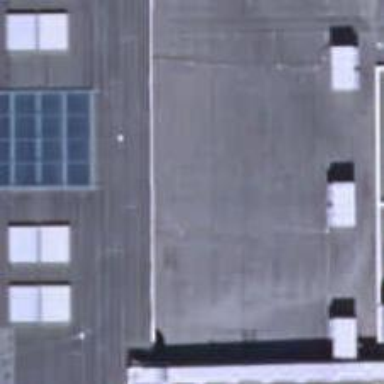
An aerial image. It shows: Clothing store.